Field crop: maize
Growth stage: 2
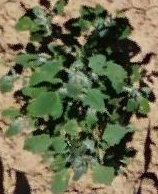
Species: chenopodium